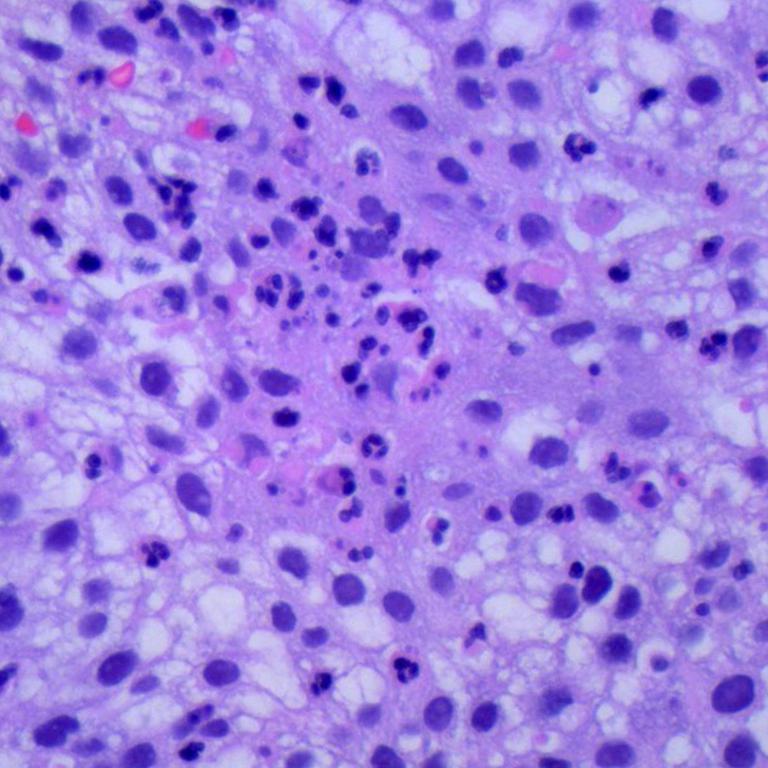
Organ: lung
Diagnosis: squamous carcinomas